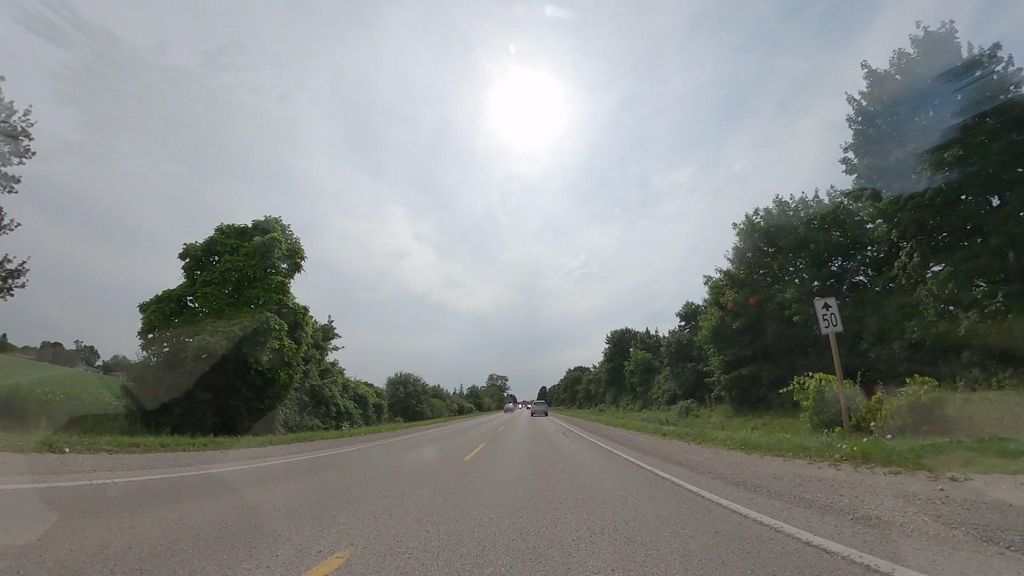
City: kitchener-waterloo